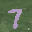
Label: 7